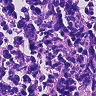
Metastatic tissue present: no